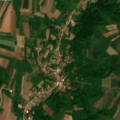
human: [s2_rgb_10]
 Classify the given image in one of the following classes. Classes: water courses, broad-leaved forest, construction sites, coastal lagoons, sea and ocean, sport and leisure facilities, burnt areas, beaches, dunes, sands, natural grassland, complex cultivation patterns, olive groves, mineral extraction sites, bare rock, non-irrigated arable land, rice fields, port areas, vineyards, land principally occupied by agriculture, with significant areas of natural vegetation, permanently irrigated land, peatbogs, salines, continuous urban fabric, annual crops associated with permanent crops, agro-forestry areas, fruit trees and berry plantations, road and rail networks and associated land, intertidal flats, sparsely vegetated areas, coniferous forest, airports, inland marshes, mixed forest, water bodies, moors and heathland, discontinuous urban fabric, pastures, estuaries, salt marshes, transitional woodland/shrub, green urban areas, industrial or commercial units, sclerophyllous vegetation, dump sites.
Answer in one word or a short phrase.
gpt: discontinuous urban fabric, non-irrigated arable land, land principally occupied by agriculture, with significant areas of natural vegetation